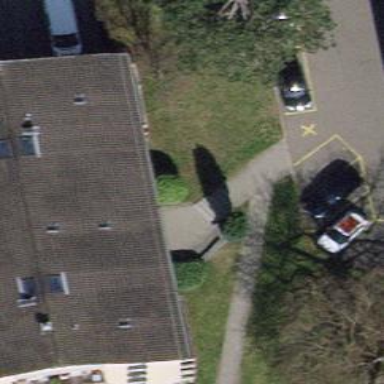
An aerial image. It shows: Footway surfaced with paving stones.